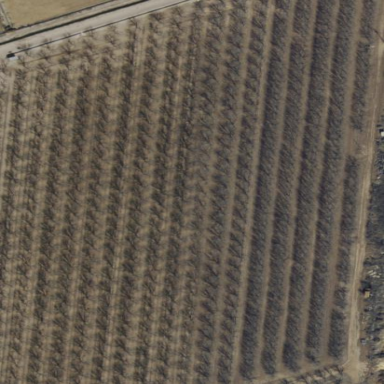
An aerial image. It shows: Orchard.